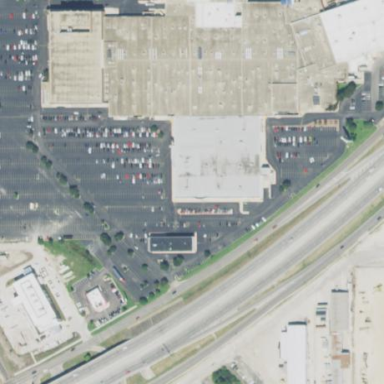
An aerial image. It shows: Retail area.